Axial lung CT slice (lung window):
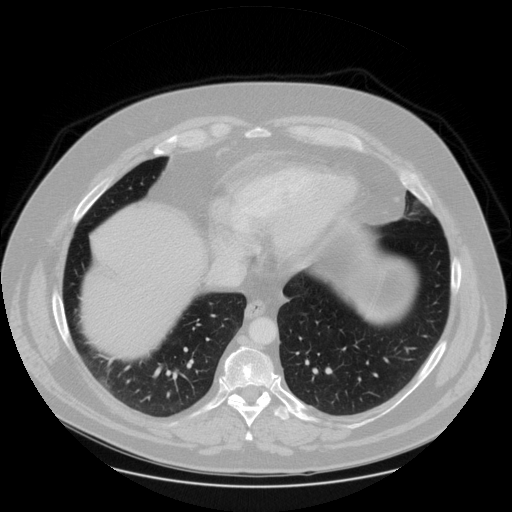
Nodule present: no